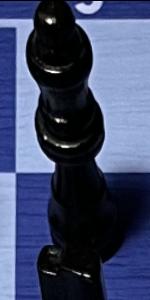
Label: Queen_Black